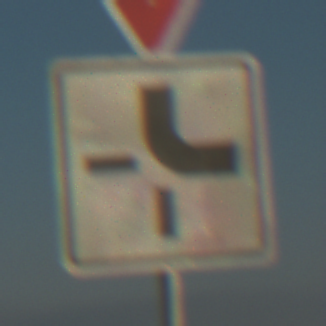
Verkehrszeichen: VerlaufVorfahrtsstrasse4
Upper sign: VorfahrtGewaehren
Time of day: SunriseSunset
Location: Outdoor (Beach)
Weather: Clear
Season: NotSpecified
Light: Natural